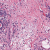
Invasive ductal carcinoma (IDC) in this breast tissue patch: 0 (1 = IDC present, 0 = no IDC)